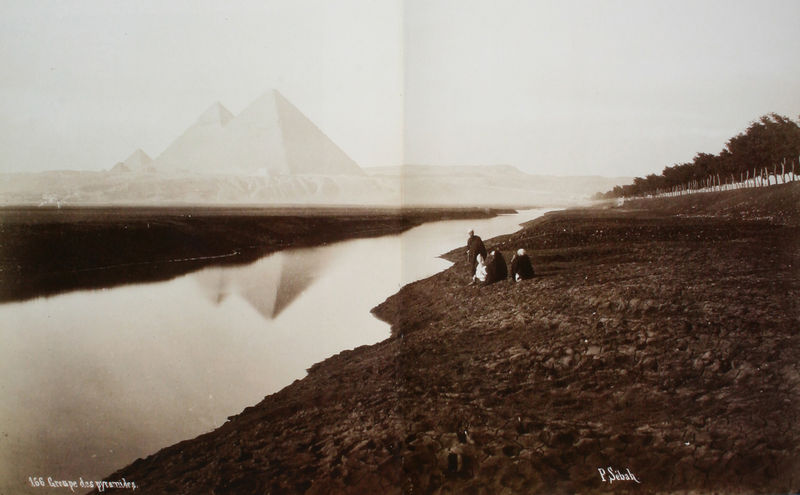
Titel: Gizeh, an der Pyramidenstraße
Künstler: Pascal Sébah
Schlagwörter: baum, gruppe, himmel, laub, mann, schatten, wasser, weiß, baumstämme, bäume, fluss, frauen, landschaft, menschen, sand, sitzen, ufer, braun, frau, hell, hintergrund, licht, männer, schwarz, vordergrund, ausblick, wiese, zaun, leute, mensch, spitze, stehen, steine, signatur, spiegel, bach, erde, ferne, flusslauf, horizont, hügel, natur, spiegelung, flach, gewässer, kanal, boden, figur, familie, kind, bauern, boot, kinder, küste, schiff, schrift, strand, spiegelbild, lehm, afrika, sahara, wüste, allee, dunst, nebel, pause, rast, signiert, rand, sepia, stille, collage, umriss, silhouetten, betrachter, unscharf, flucht, foto, fotografie, photographie, vier, orient, wasserlauf, schwarzweiß, beschriftung, photo, weß, verschwommen, büme, blickrichtung, hellgrau, zahl, fluchtpunkt, reflektion, diagonale, plantage, menschengruppe, pyramide, fotographie, turban, monokultur, knick, bauten, araber, ägypten, ägypter, horizint, kamel, vergleich, bepflanzt, chamois, beduinen, kaftan, nordafrika, dunstig, wüstensand, flußbett, pyramiden, bäumen, dimension, nil, grösse, muslime, burnus, einheimische, niel, archeologie, giseh, giza, gize, gizeh, kammel, menschengruooe, nild, suez, cheops, egypten, nis, weiß foto, fluss nil, flussrand, sebak, izeh, p. sebak, chefren, mykerinos, 166, gisee, sibah, groupe, wiese ufer, sibak